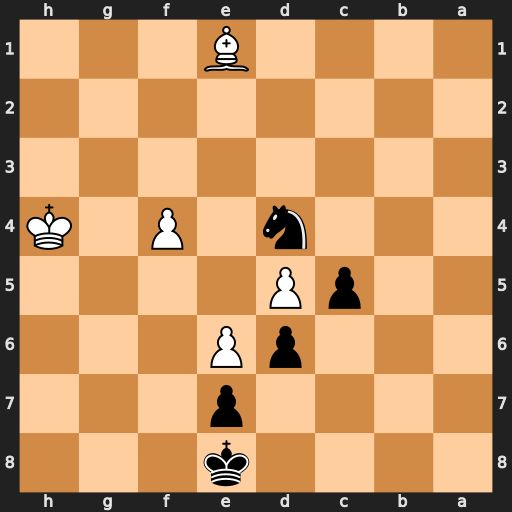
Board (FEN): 4k3/4p3/3pP3/2pP4/3n1P1K/8/8/4B3
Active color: b
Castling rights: -
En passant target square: -
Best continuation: Nf3+ Kg3 Nxe1